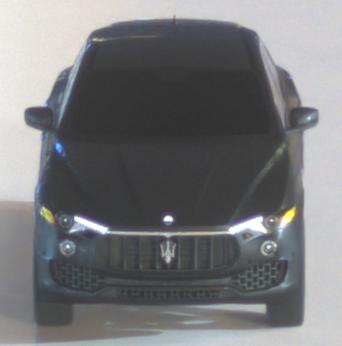
Make: Maserati
Model: Levante GT Hybrid
Detailed model: Levante
Model produced from: 2021/07
Model produced until: 2022/10
Doors: 4
Color: black
Road condition: wet road
Daytime: night
Contrast: high contrast